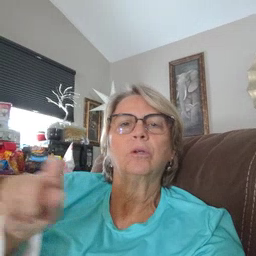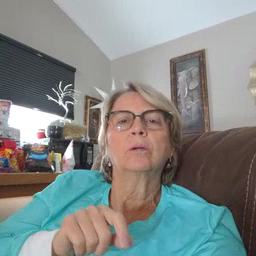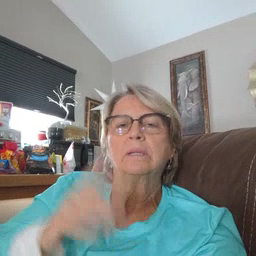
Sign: pencil